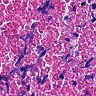
Metastatic tissue present: no